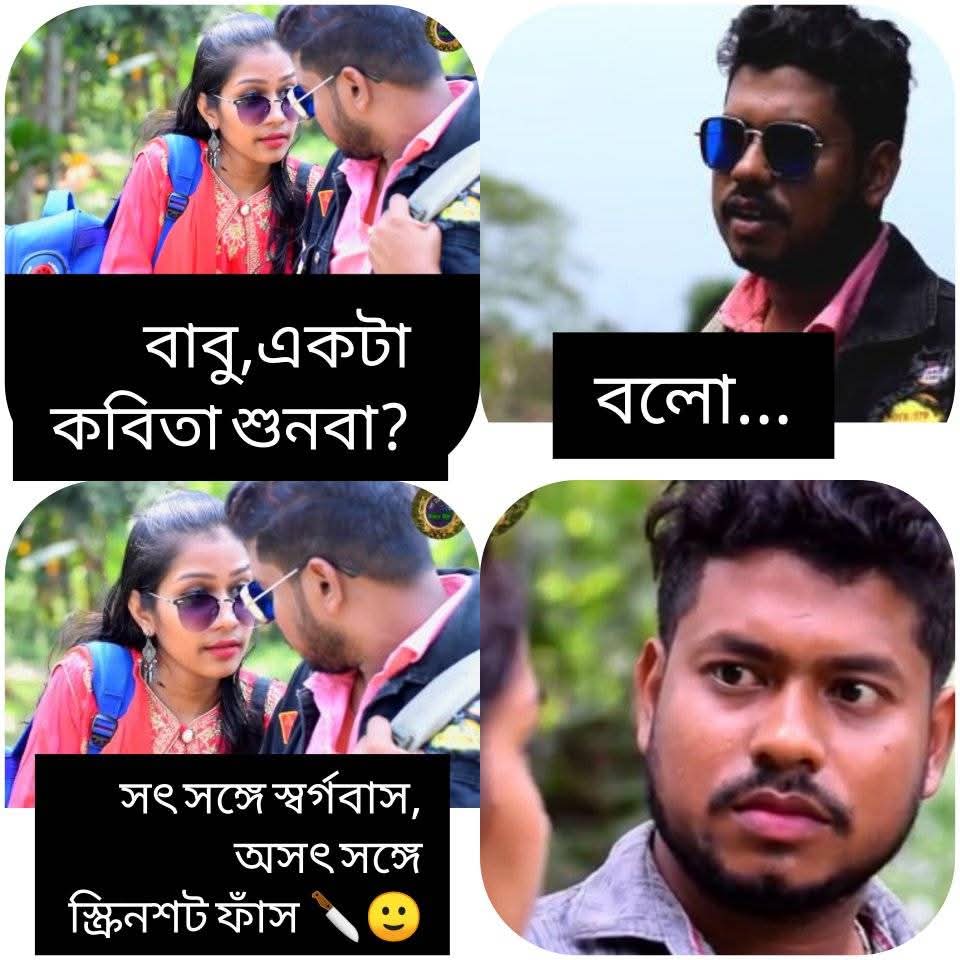
Text: বাবু, একটা কবিতা শুনবা?
বলো...
সৎ সঙ্গে স্বর্গবাস, অসৎসঙ্গে
স্ক্রিনশট ফাঁস
Label: Non Hate